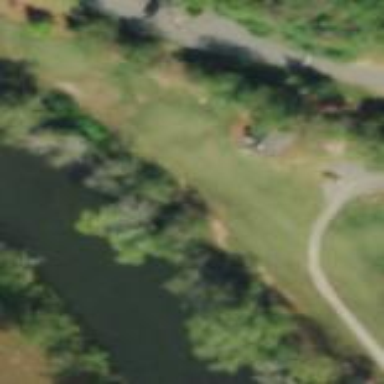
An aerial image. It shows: Golf rough area.